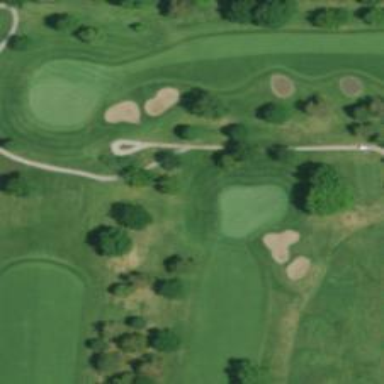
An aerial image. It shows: Path for both roads and golfers.